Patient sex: F
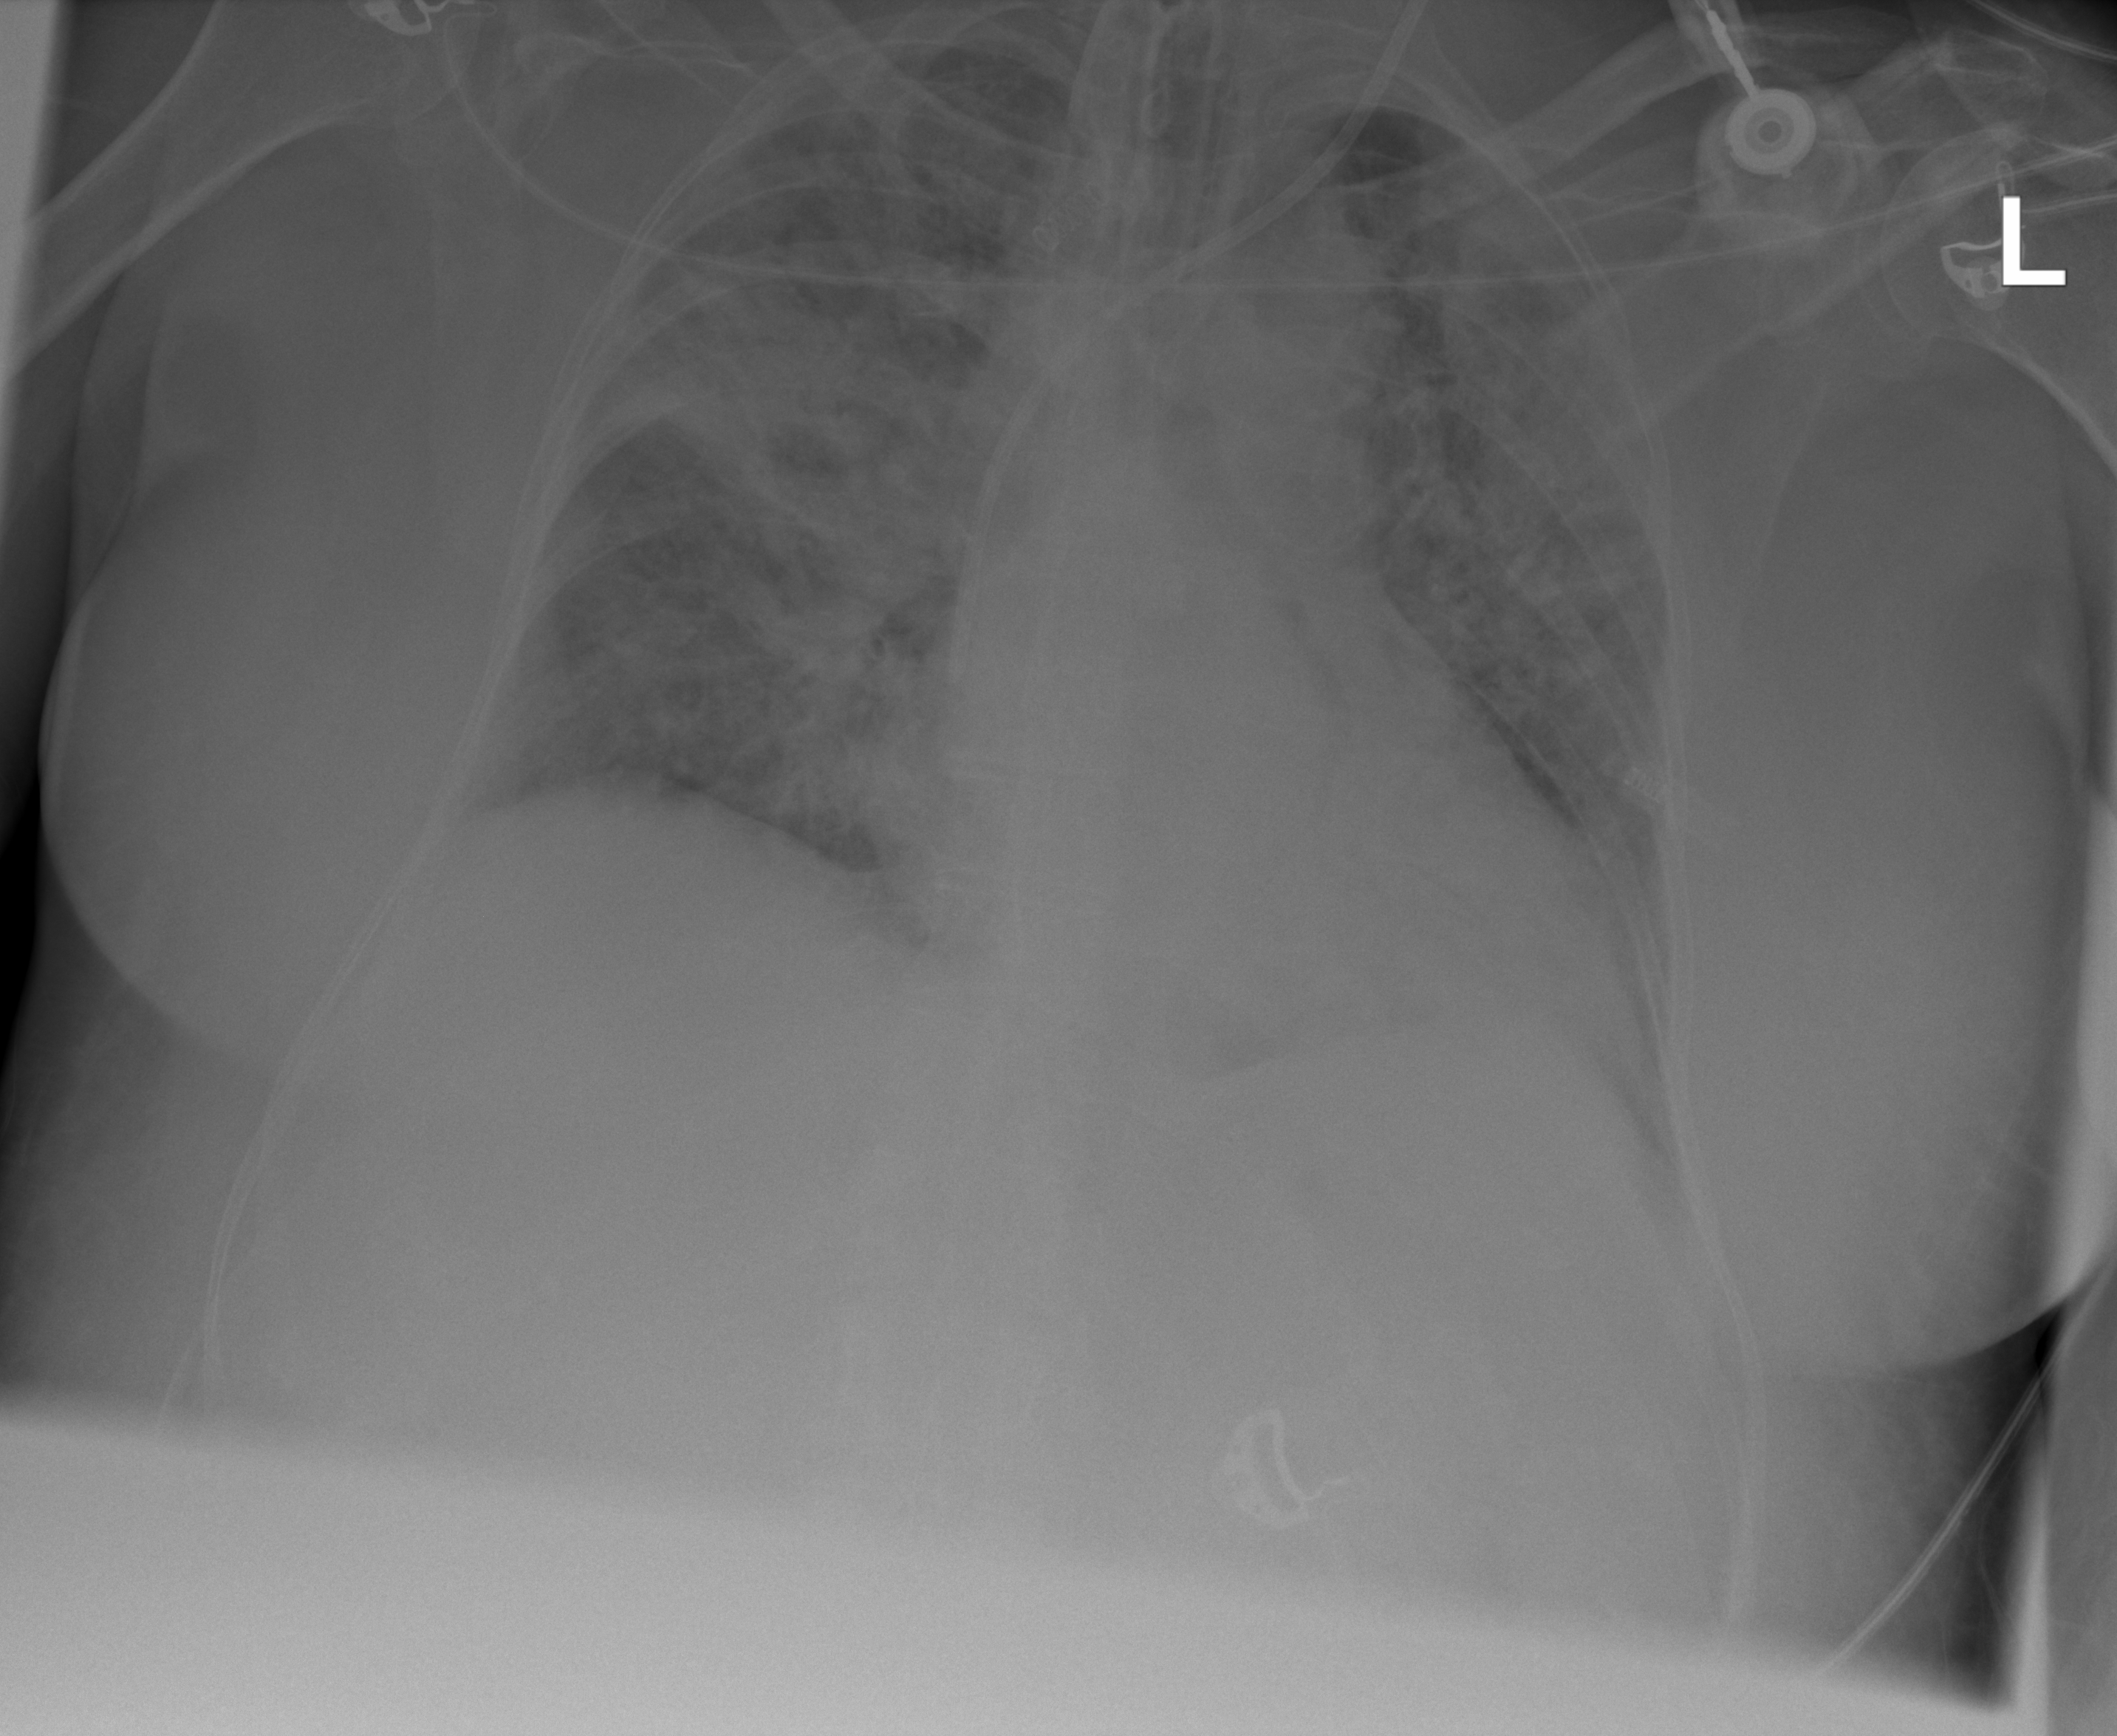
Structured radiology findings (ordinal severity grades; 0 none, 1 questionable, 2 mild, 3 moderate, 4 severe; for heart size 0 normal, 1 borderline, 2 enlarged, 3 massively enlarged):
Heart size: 2
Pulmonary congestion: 3
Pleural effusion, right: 0
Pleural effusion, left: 0
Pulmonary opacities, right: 4
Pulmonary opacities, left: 3
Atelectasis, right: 3
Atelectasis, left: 2